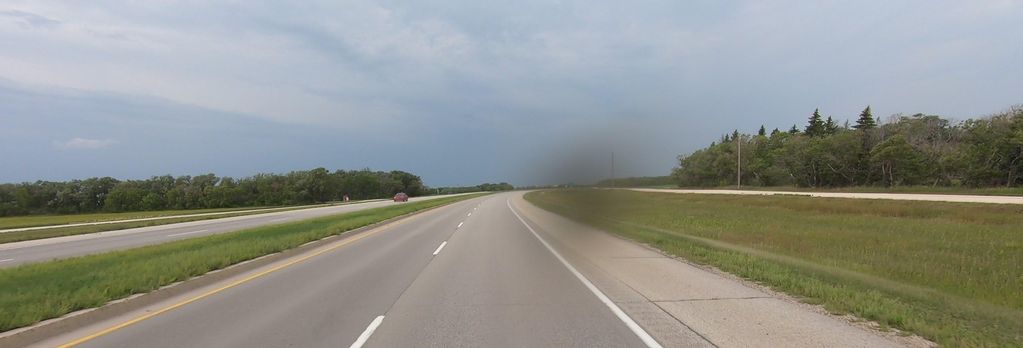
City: winnipeg